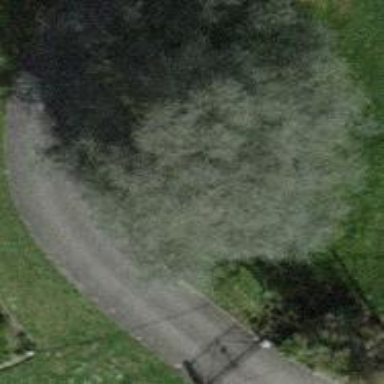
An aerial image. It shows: Evergreen tree with needle-leaved leaves.